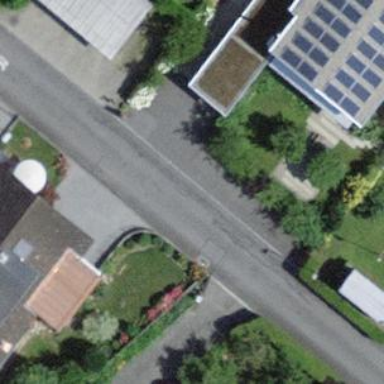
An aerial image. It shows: Smooth asphalt road in residential area.